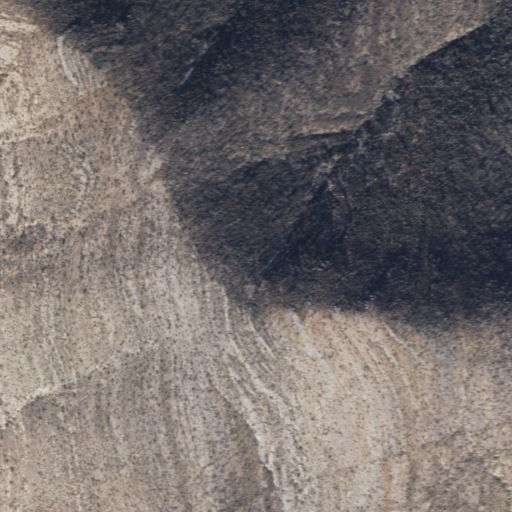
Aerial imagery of mountain in Arizona named Gunnison Hills containing only shrub